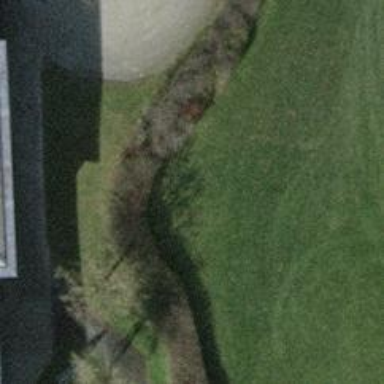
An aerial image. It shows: Hedge acting as barrier.